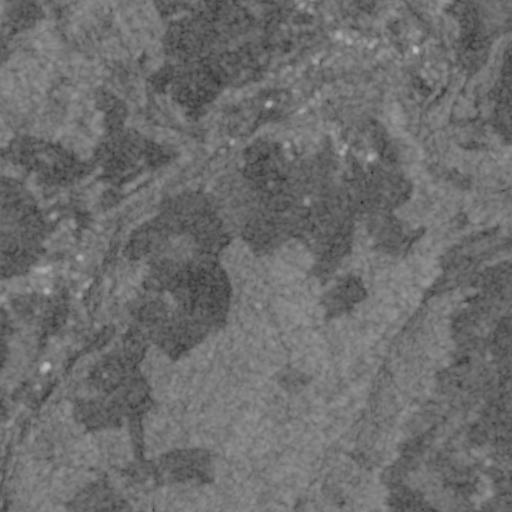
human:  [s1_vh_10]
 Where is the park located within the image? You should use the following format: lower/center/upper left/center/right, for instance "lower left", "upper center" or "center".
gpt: The park is located in the upper right of the image.
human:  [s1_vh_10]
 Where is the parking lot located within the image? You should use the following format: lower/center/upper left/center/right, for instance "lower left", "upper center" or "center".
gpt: The parking lot is located in the upper right of the image.
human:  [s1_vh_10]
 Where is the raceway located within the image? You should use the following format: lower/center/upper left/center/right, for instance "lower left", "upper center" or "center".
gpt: The raceway is located in the lower left of the image.
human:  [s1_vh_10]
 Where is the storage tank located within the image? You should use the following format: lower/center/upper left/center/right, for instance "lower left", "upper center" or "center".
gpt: The storage tank is located in the upper right of the image.
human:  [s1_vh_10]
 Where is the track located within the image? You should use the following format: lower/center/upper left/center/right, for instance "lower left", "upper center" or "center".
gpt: There is no track in the image.

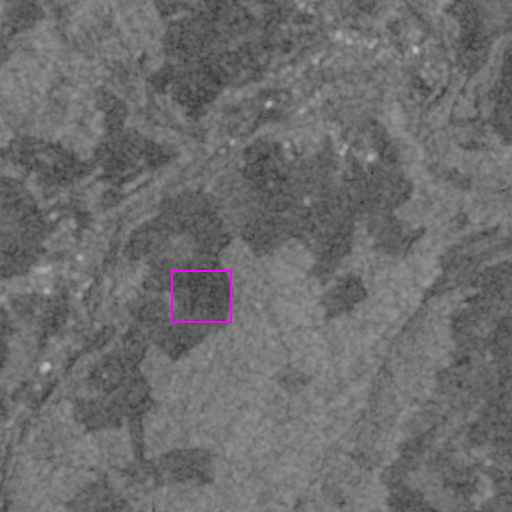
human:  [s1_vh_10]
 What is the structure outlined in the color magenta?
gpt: The structure outlined in magenta is a crop field.
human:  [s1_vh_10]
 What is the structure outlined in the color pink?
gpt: There is no pink outline.